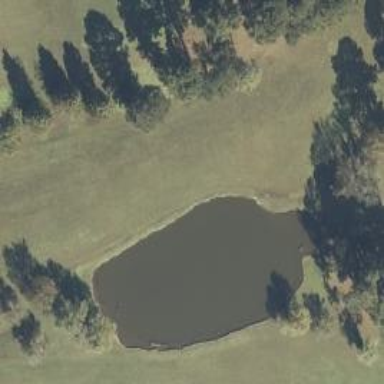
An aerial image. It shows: Pond with natural water.